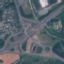
Land use / land cover: Highway